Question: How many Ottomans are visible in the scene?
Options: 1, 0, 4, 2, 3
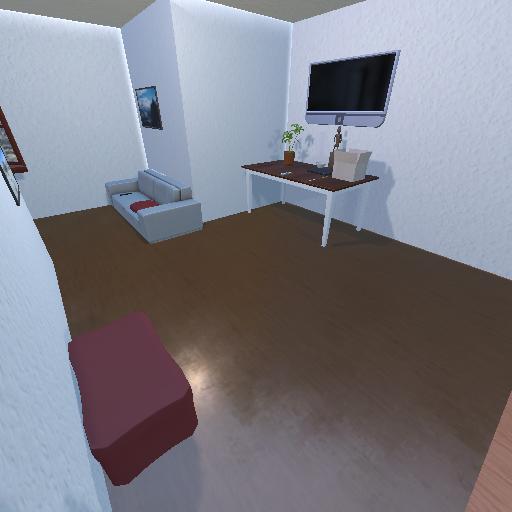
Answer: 1